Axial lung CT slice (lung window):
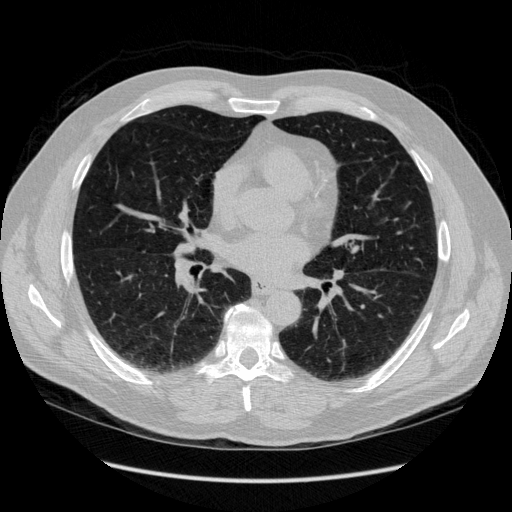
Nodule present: no